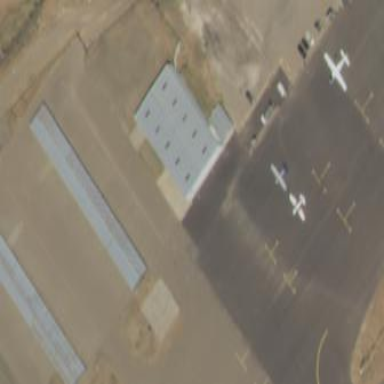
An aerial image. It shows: Hangar building located at airport.